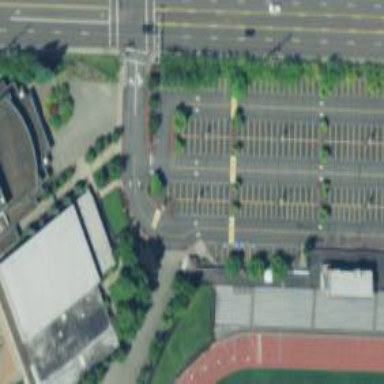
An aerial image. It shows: Parking space is available.